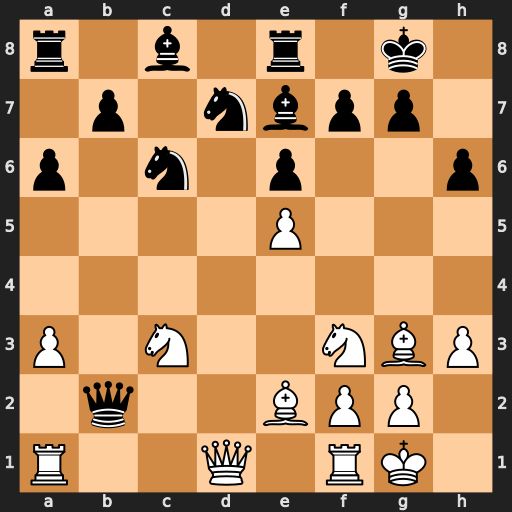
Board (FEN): r1b1r1k1/1p1nbpp1/p1n1p2p/4P3/8/P1N2NBP/1q2BPP1/R2Q1RK1
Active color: w
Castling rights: -
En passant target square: -
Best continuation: Na4 Qxa1 Qxa1